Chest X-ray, PA view. Patient: 37 years old, sex F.
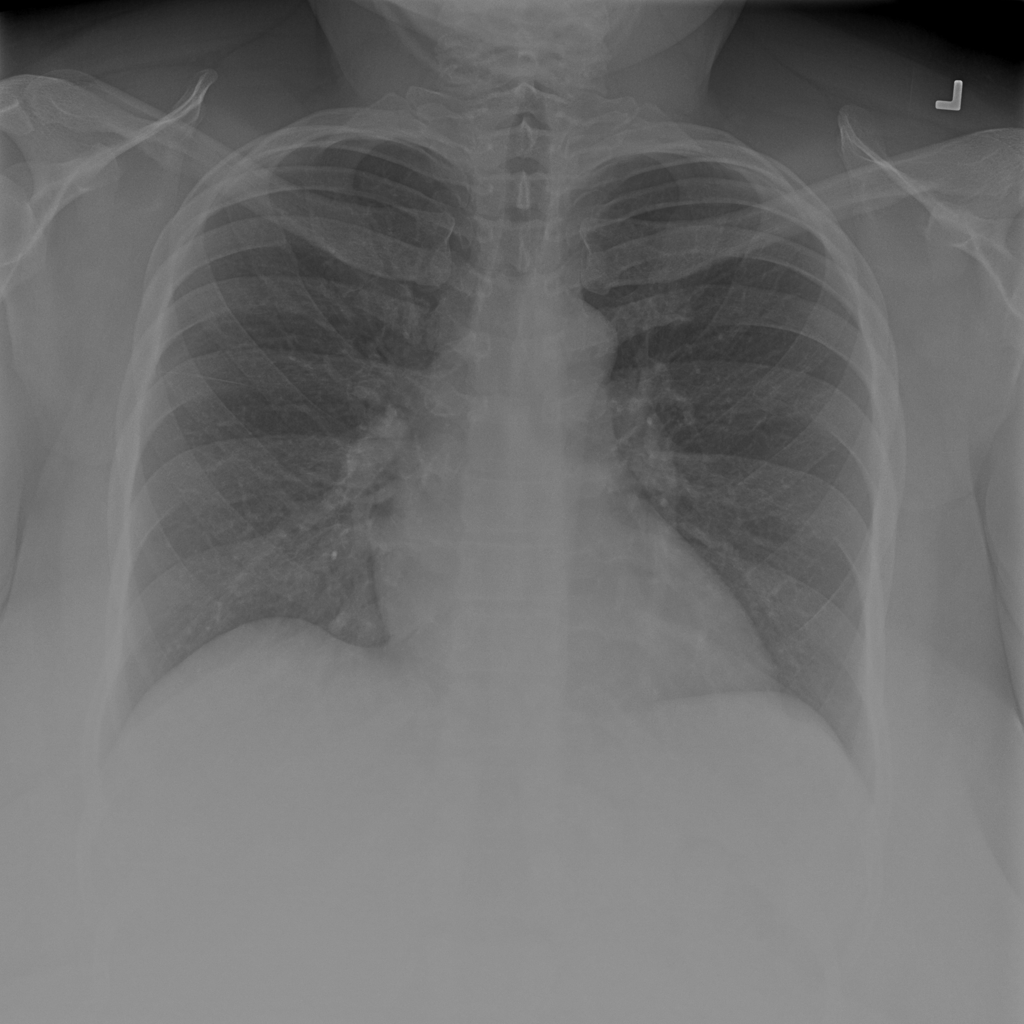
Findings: No Finding